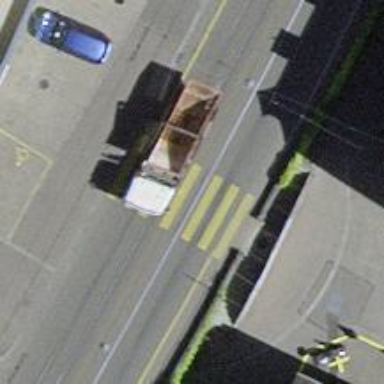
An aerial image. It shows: Uncontrolled zebra crossing on the road.